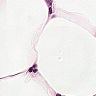
Metastatic tissue present: no